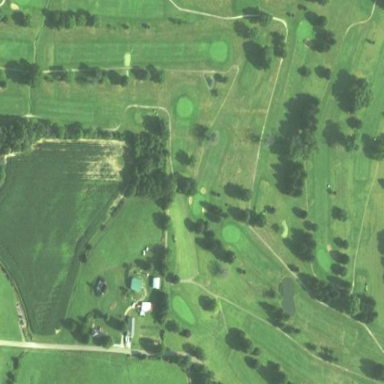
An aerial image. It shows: Golf course.